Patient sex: M
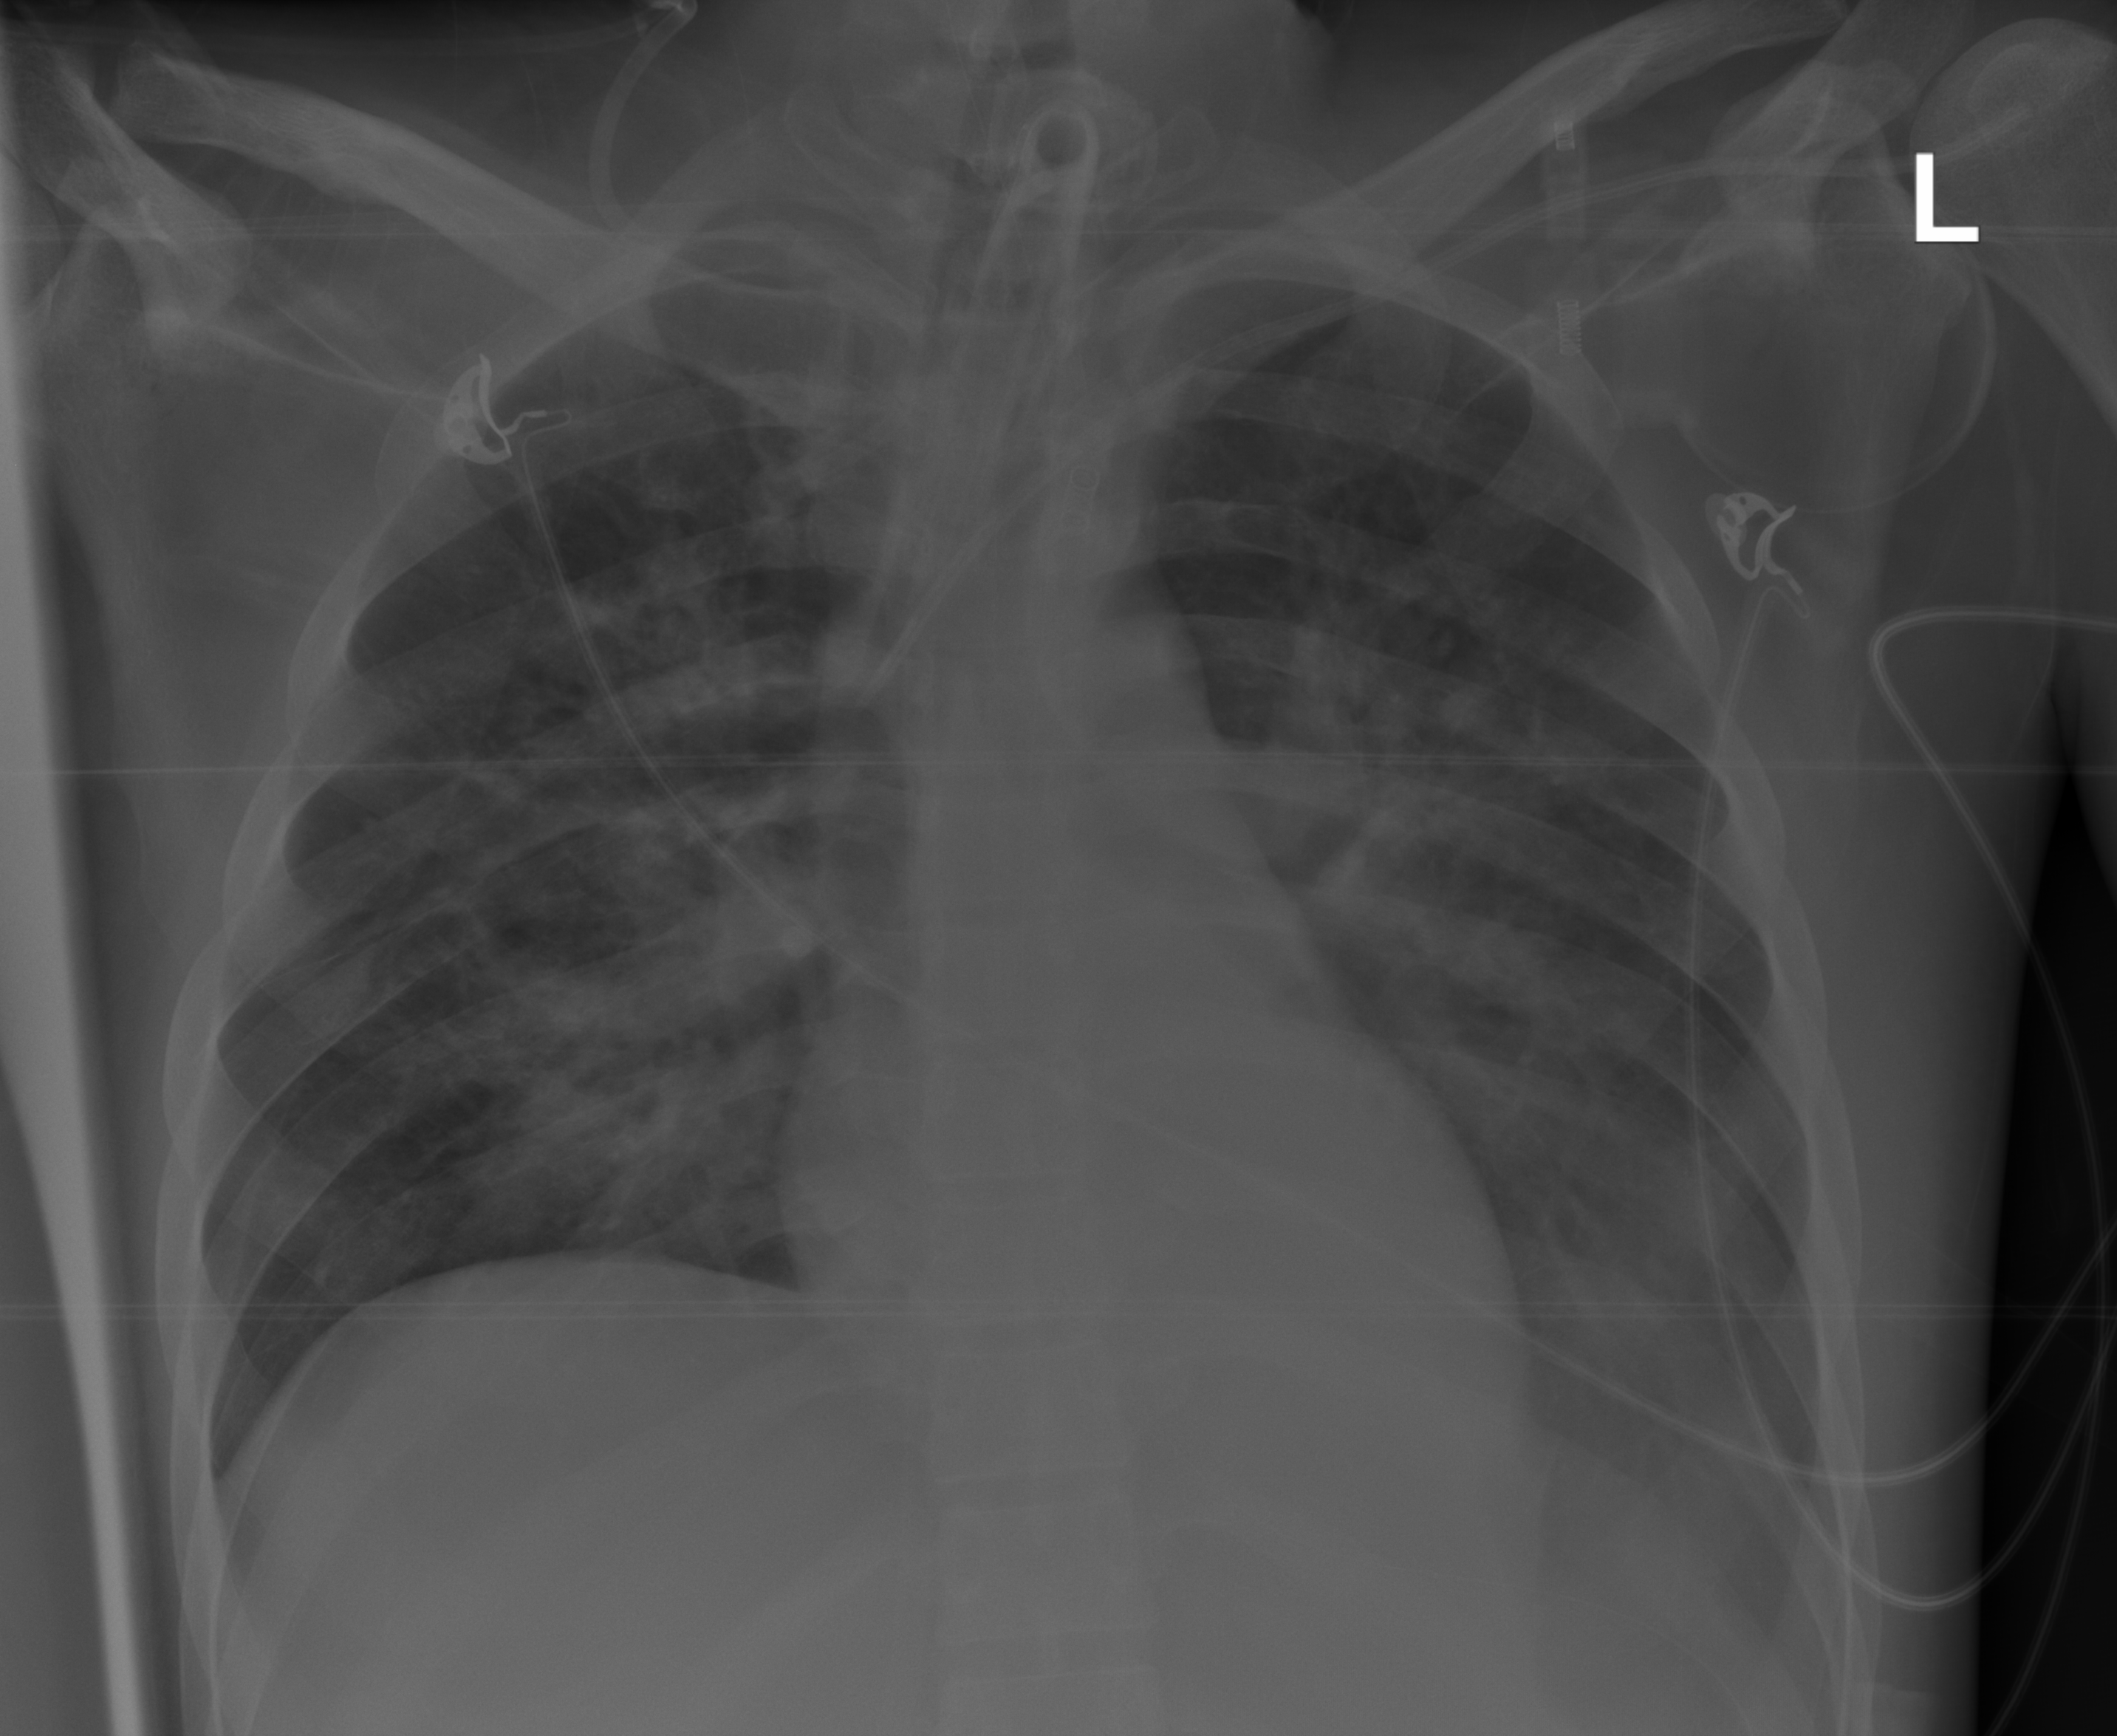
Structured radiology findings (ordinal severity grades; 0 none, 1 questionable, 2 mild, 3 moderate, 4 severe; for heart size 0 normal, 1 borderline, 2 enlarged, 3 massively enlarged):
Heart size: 0
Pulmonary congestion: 0
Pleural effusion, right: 0
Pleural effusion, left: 2
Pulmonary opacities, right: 3
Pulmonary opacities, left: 3
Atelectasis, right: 0
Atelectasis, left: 2